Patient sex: F
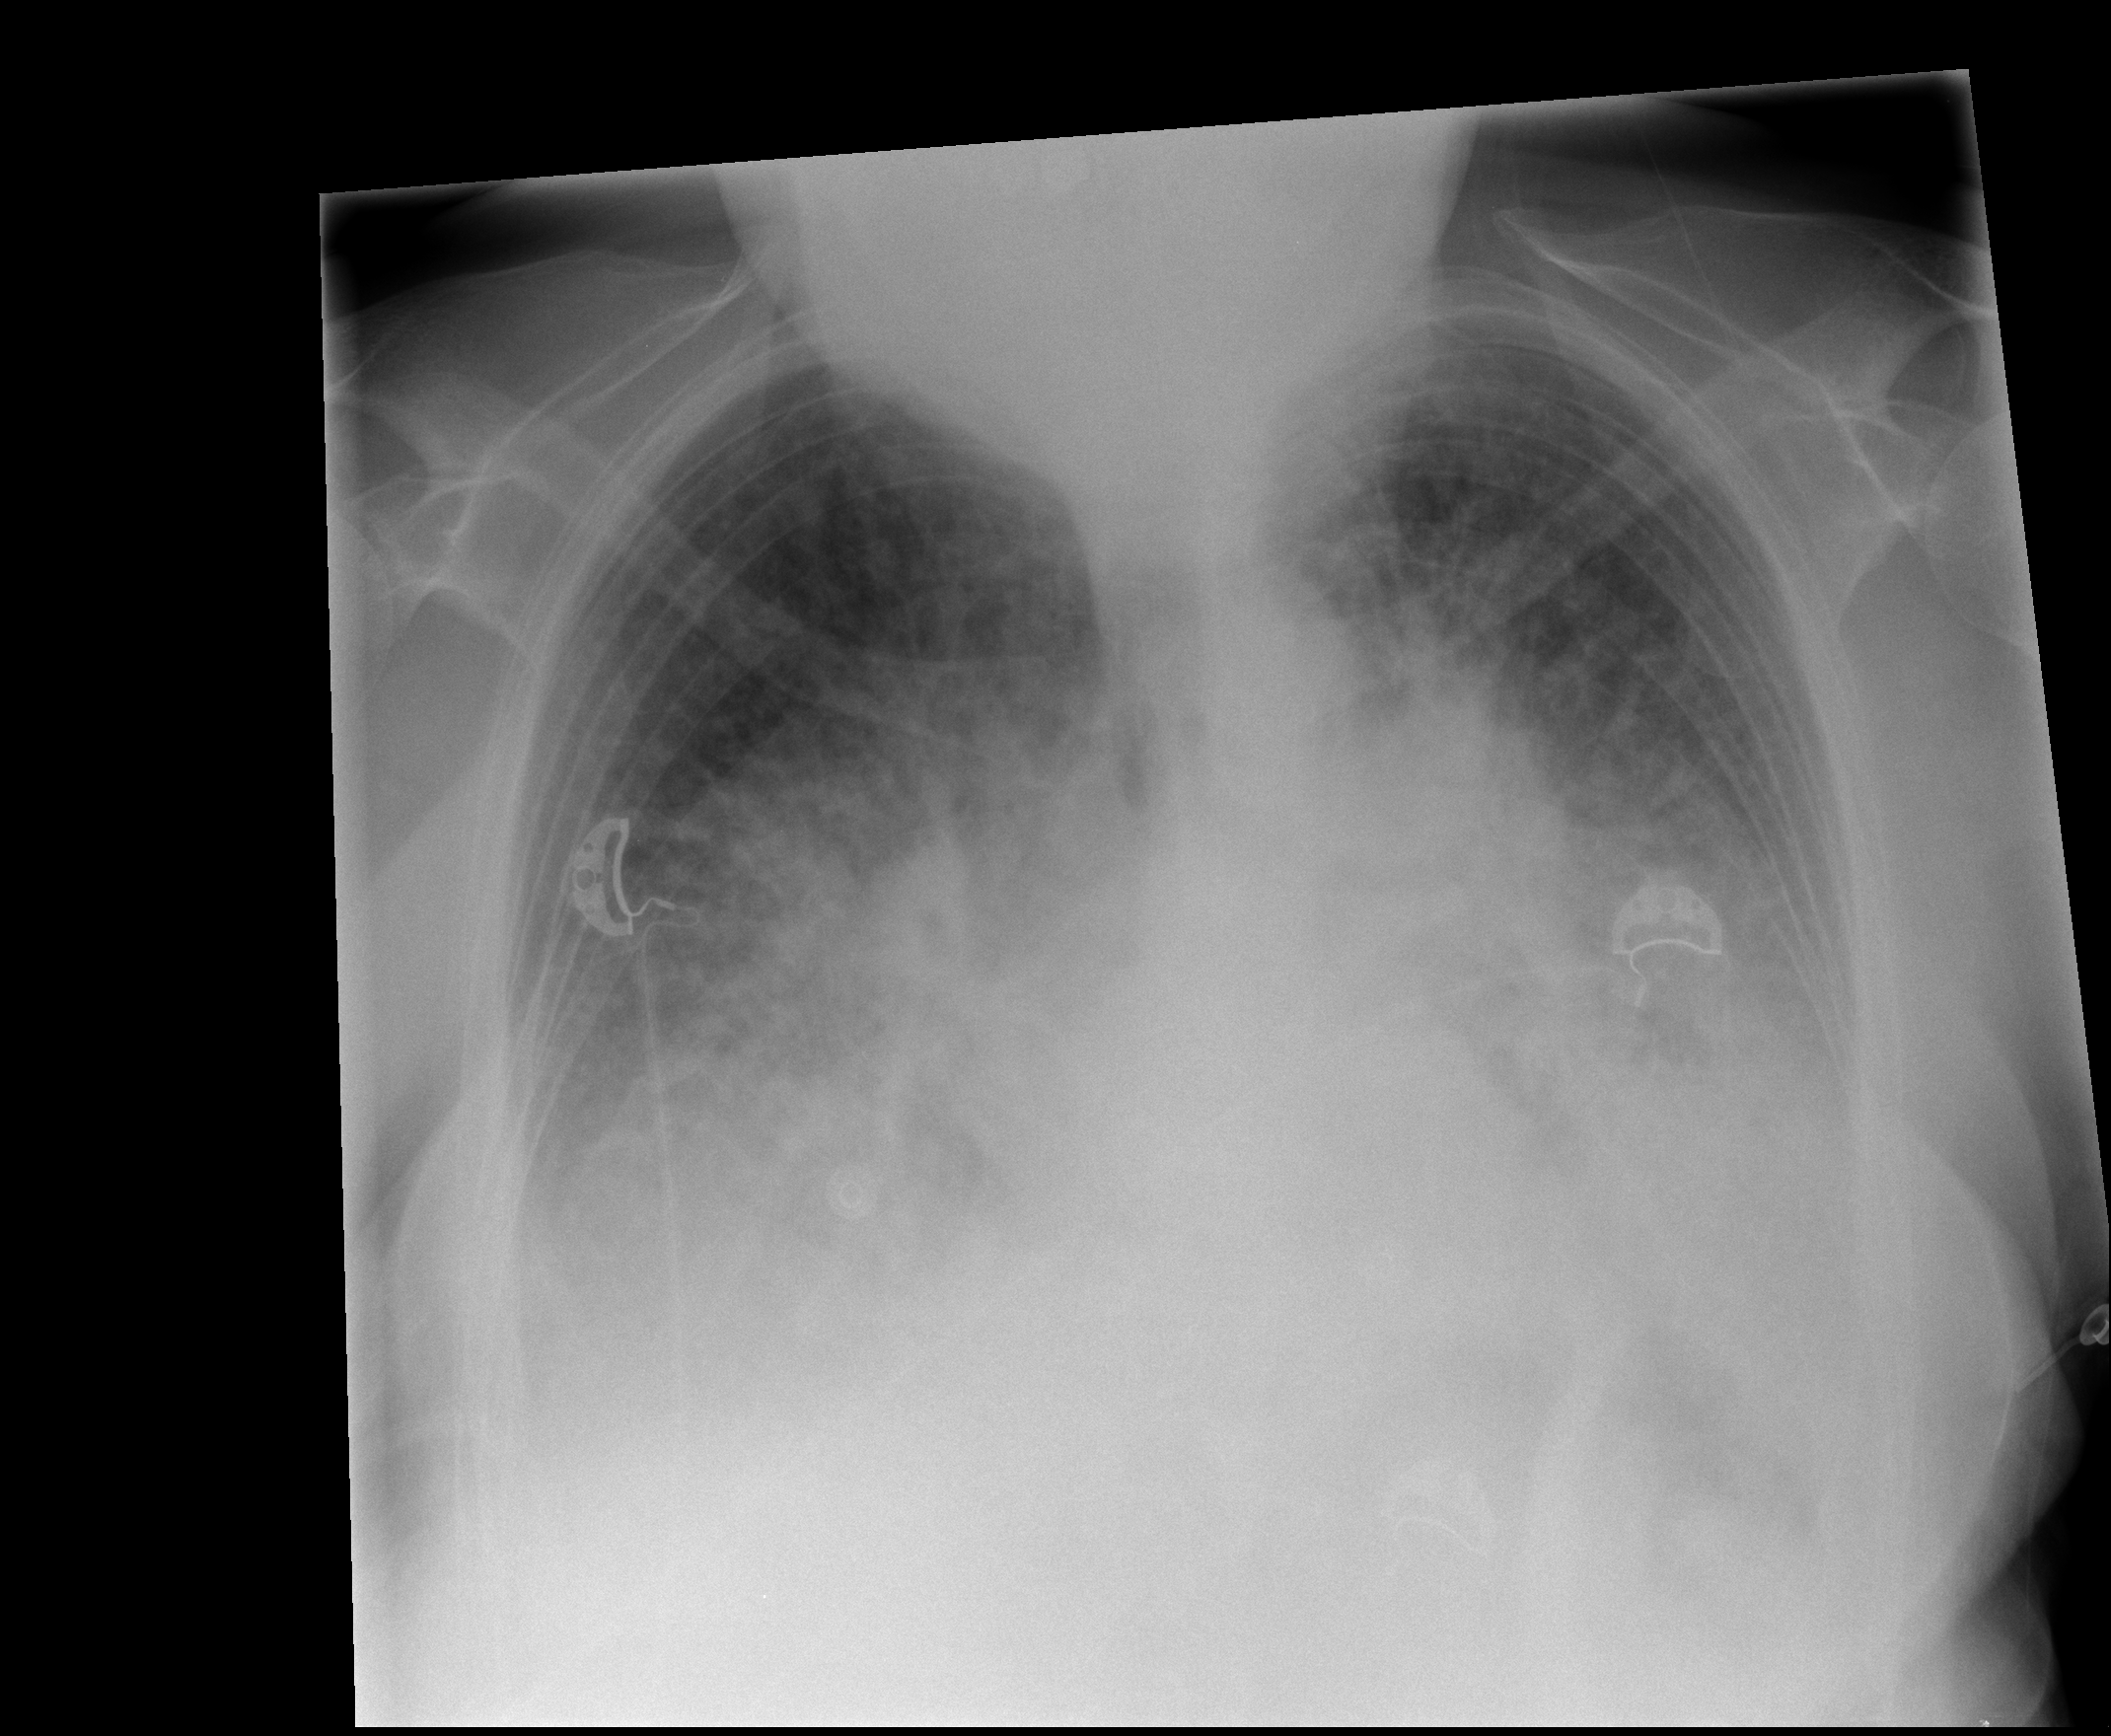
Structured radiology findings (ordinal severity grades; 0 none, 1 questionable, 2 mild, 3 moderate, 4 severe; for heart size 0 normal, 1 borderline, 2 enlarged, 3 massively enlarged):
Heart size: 0
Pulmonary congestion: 3
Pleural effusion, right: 3
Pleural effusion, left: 3
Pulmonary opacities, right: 3
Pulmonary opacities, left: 3
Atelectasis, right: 2
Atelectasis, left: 2